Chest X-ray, AP view. Patient: 58 years old, sex M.
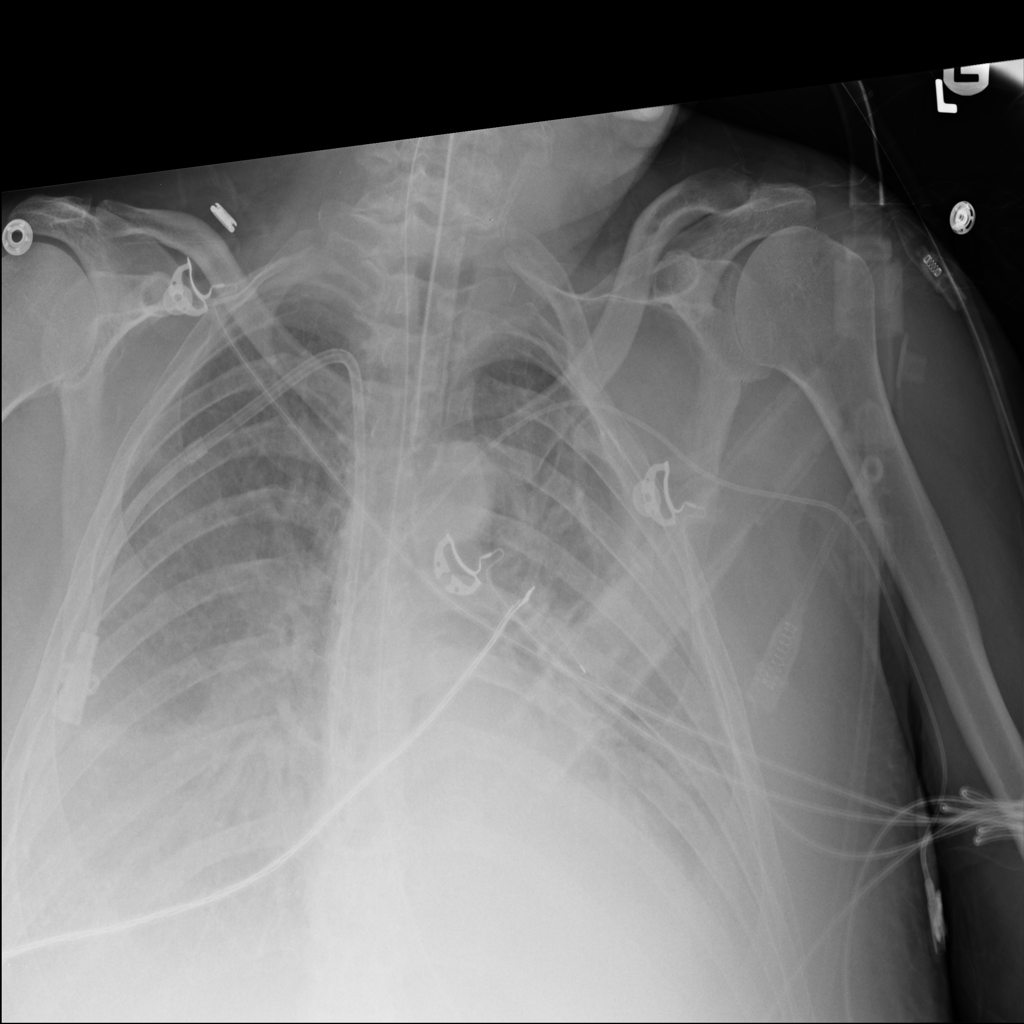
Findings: Effusion, Infiltration